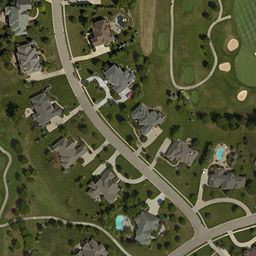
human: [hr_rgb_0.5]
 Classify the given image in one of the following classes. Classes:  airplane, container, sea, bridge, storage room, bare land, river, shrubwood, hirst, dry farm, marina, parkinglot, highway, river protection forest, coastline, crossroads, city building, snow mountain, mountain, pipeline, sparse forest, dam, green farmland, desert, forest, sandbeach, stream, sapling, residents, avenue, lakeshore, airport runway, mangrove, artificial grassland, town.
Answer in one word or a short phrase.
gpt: town